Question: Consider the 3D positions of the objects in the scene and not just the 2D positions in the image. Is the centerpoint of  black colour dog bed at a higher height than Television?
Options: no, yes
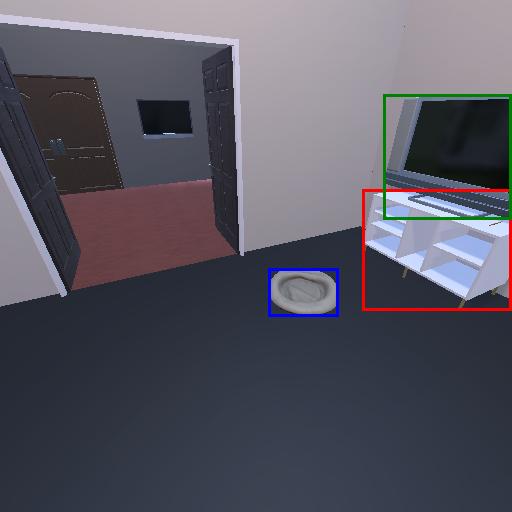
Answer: no